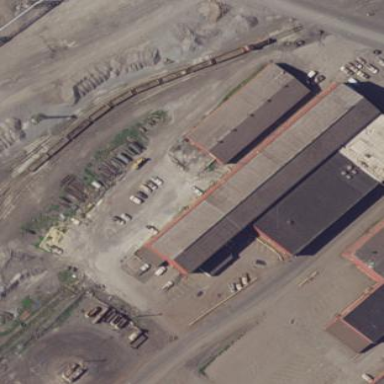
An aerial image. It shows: Industrial building.